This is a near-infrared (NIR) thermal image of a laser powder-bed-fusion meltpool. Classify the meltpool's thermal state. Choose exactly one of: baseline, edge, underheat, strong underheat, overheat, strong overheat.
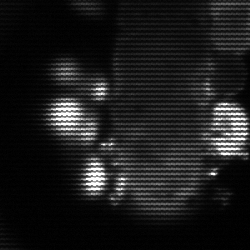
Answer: strong underheat